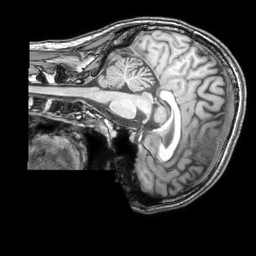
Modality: T1w
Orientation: sagittal
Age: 33
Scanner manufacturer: philips
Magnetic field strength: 3 T
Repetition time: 0.007 s
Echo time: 0.003501 s